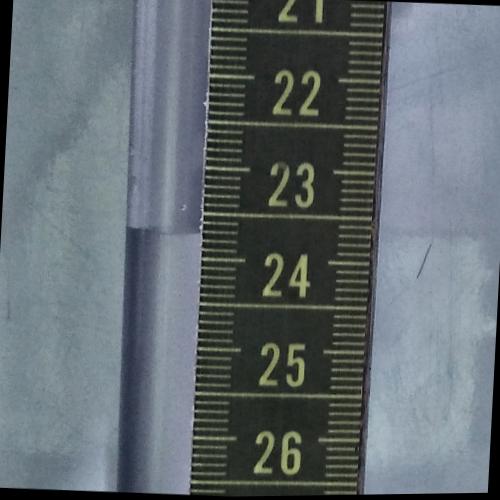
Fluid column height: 23.7 cm